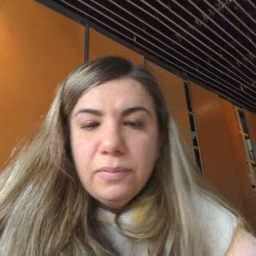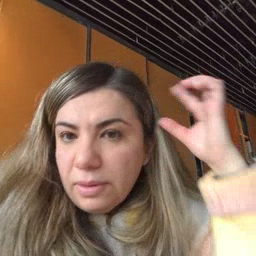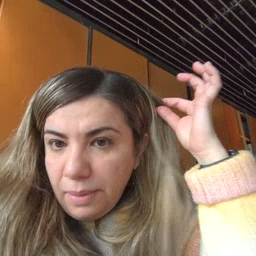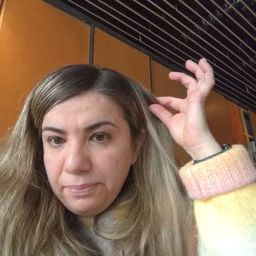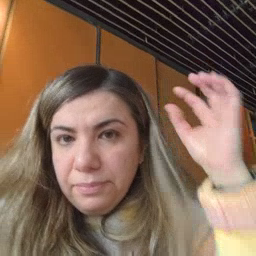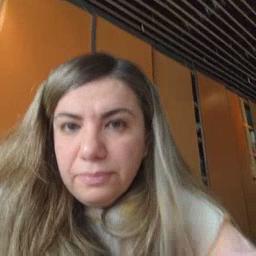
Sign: hair